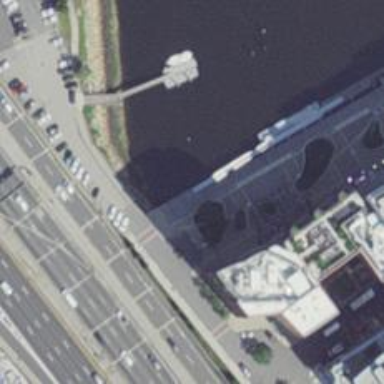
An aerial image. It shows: Outdoor footway leading to man-made pier.